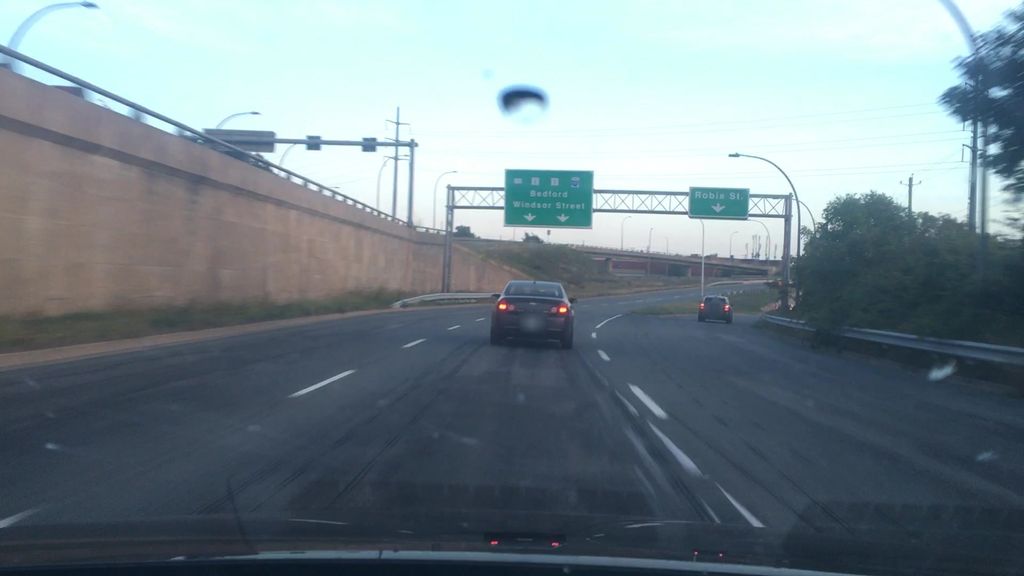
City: halifax